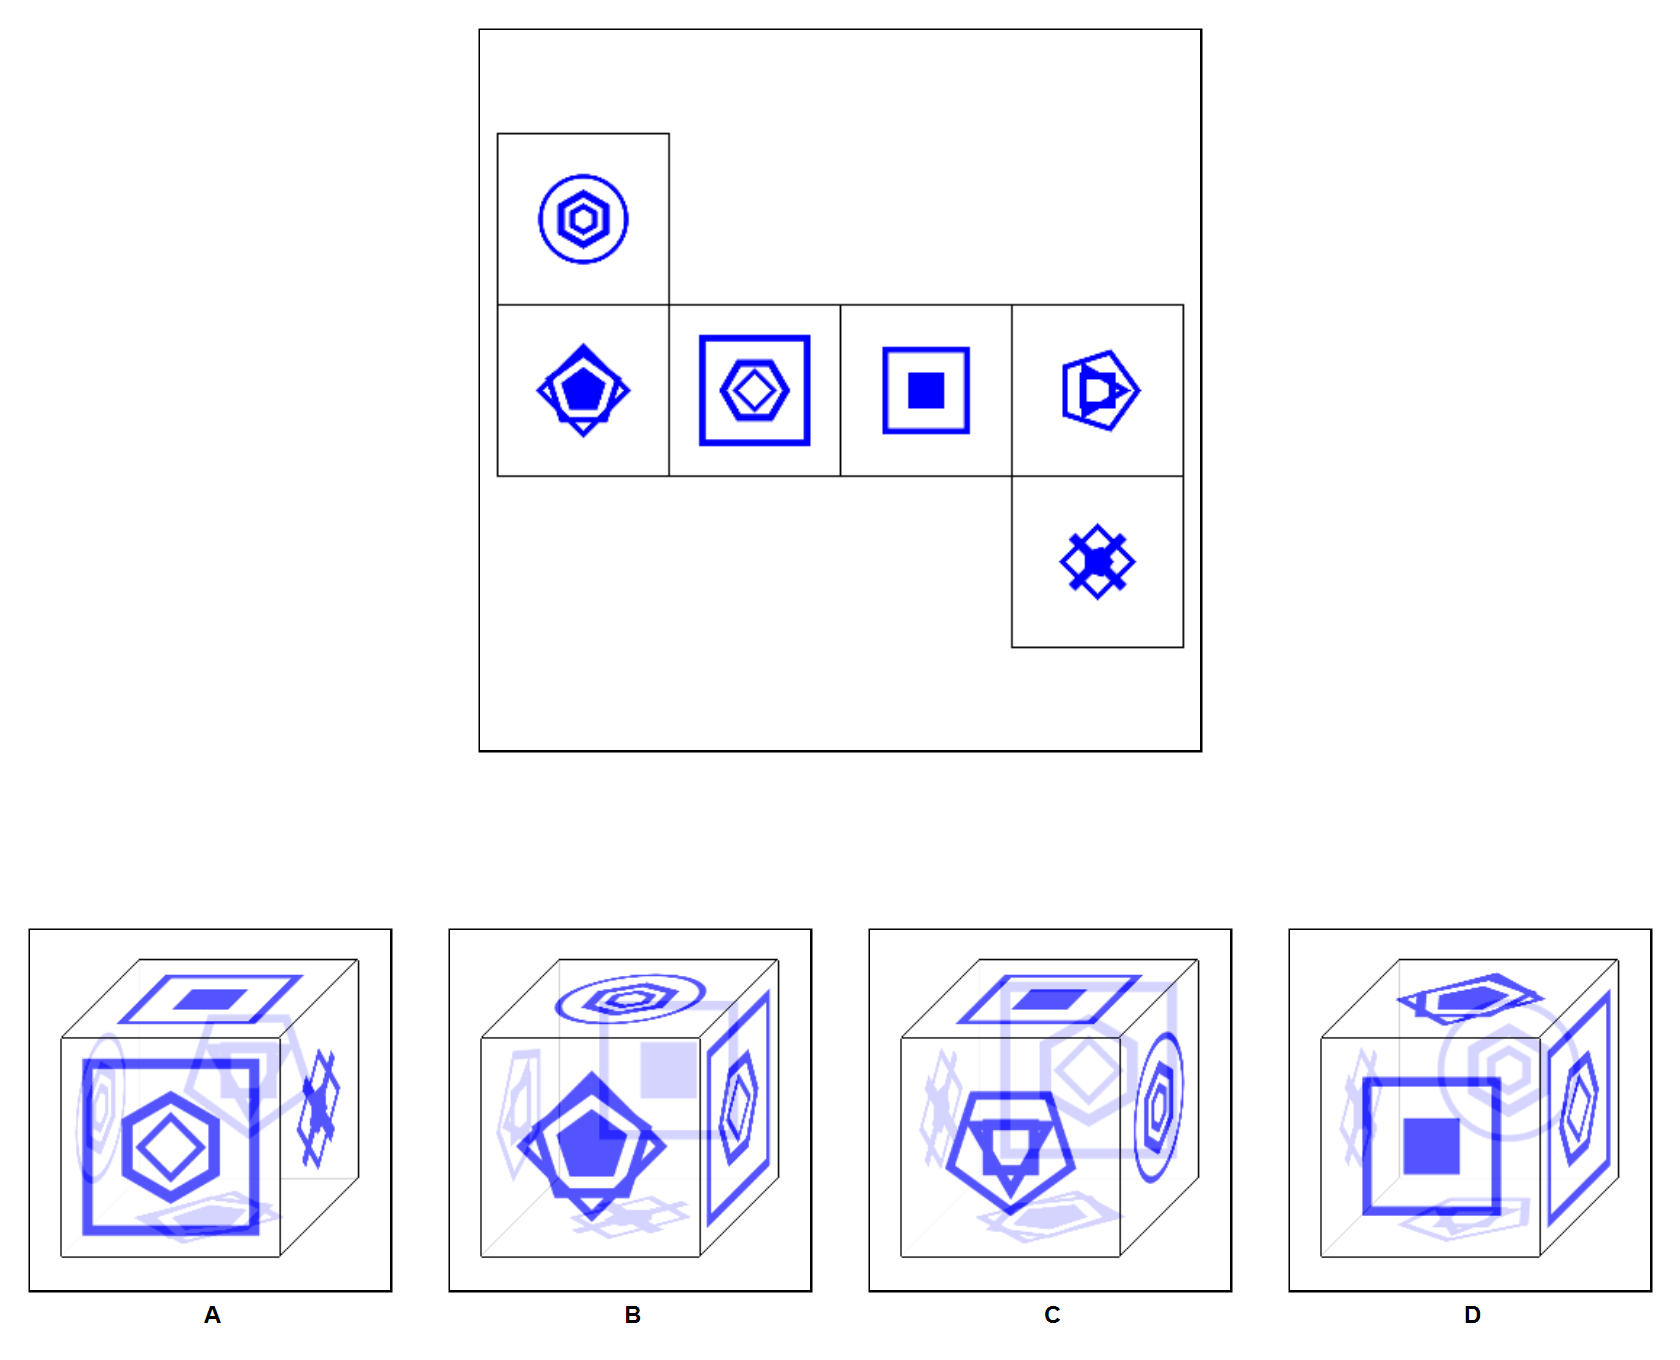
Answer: D